Question: The Grid should have a vertical scrollbar, but is hidden.
However, there is an space left on the table header.
How to remove the blank space header ?

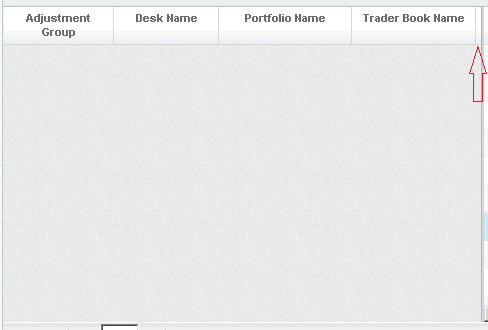
Answer: The solution is to override the GridView to set the space to 0.
'''
public class CustomGxtGridView<M> extends GridView<M> {
private static int SCROLL_OFFSET = 1;
public CustomGxtGridView(...) {
super(viewMediator);
this.scrollOffset = SCROLL_OFFSET;
this.vbar = false;
this.setAdjustForHScroll(false);
}
@Override
protected int getScrollAdjust() {
return 0;
}
}
'''